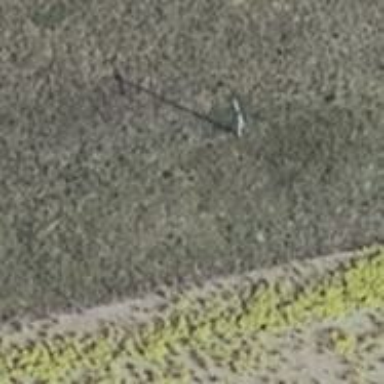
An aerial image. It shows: Power pole.